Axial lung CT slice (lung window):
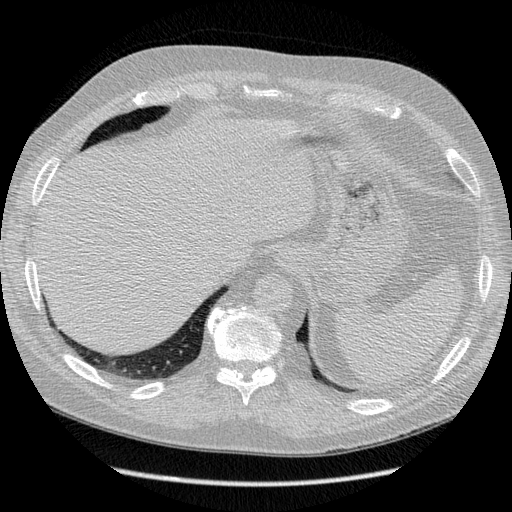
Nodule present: no